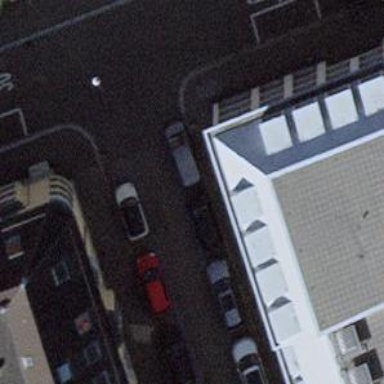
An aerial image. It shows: Parking lane area.